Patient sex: M
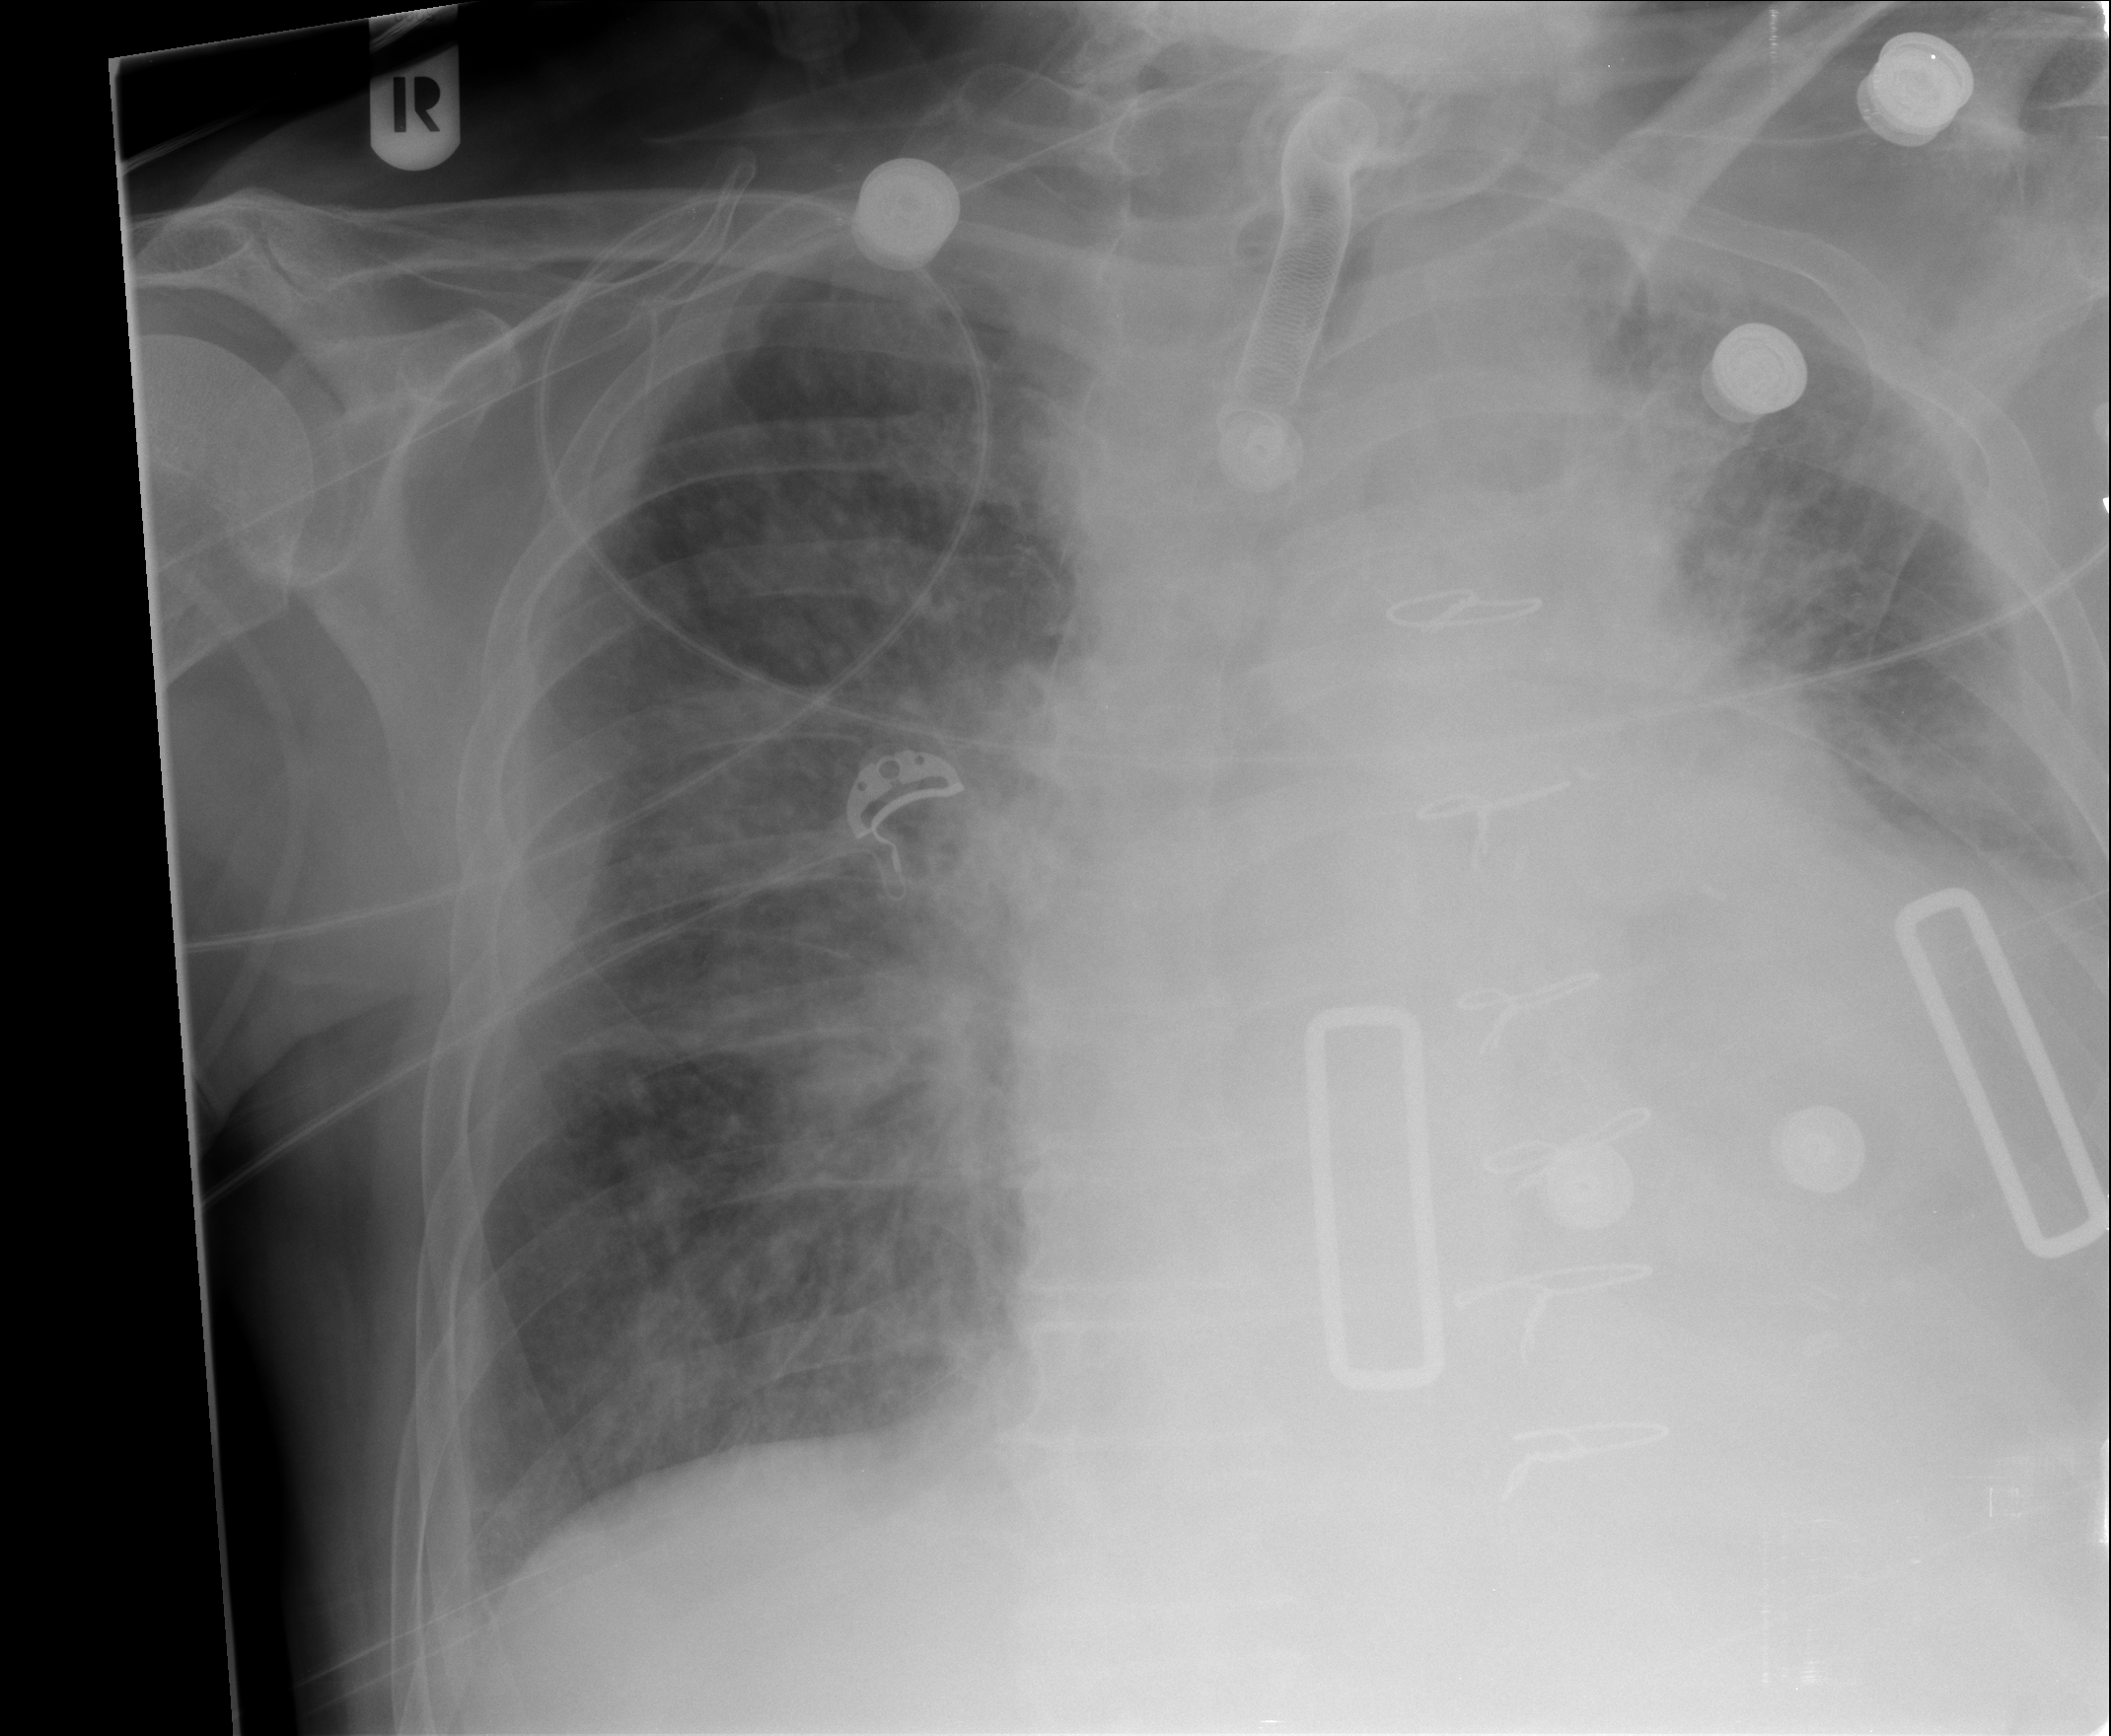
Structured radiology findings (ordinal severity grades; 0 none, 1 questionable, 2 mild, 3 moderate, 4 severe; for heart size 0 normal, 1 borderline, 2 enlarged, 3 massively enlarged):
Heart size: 2
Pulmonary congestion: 2
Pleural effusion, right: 0
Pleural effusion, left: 0
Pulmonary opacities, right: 1
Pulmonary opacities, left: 2
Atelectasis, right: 0
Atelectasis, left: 0